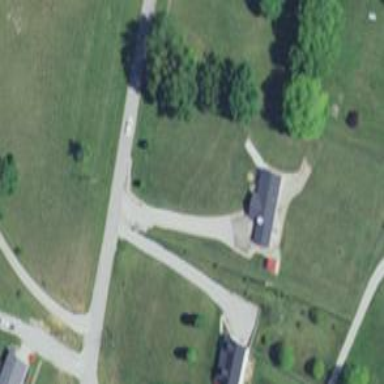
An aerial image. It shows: Driveway.